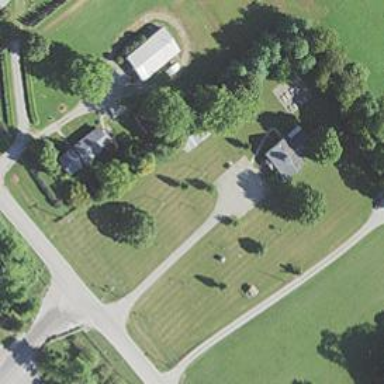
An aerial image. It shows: Driveway leading to service road.